Question: I have a search bar with autocomplete using Jquery UI Autocomplete and it works fine.
What I want to do is to 'HighLight' meaning change css (font,background color etc.) of the 5 first matches in the autocomplete dropdown. So if I have 100 results from a search word I want to show the 5 first much more clear then it is now. I have no idea how to do this, does anyone know who can help me please?
Here is a picture and the code I'm using at the moment.

'''
$(document).ready(function(){
$('#search-id').autocomplete({
source:"search.php",
minLength:1,
select:function(event,ui){
var url = 'assets.php?serial=' + ui.item.serial;
document.location = url;
},
html:true,
open:function(event,ui){
$('.ui-autocomplete').css({
'z-index':'1000',
'max-height':'200px',
'overflow-y':'auto',
'overflow-x':'hidden'
});
},
})
$.ui.autocomplete.prototype._renderItem = function (ul, item) {
return $("<li></li>")
.data("ui-autocomplete", item)
.append( "<a>" + item.serial + ' | ' + item.type + ' | '
+ item.modell + '<br>' + item.installationsdatum + ' | '
+ item.placering + "</a>" )
.appendTo(ul);
};
});
'''
Best regards
Kahin
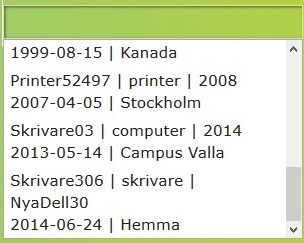
Answer: You can target the autocomplete list items with CSS via:
'''
li:nth-child(-n+5) {
background:red;
}
'''
<URL>